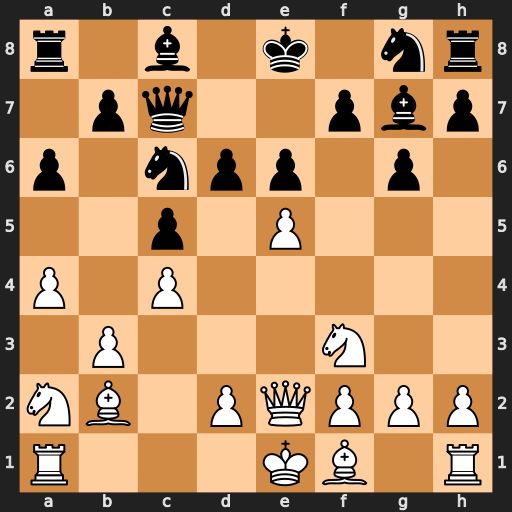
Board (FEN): r1b1k1nr/1pq2pbp/p1npp1p1/2p1P3/P1P5/1P3N2/NB1PQPPP/R3KB1R
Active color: w
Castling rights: KQkq
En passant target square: -
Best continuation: exd6 Bxb2 dxc7